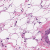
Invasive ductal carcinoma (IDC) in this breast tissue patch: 0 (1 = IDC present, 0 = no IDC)